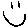
Label: smiley face